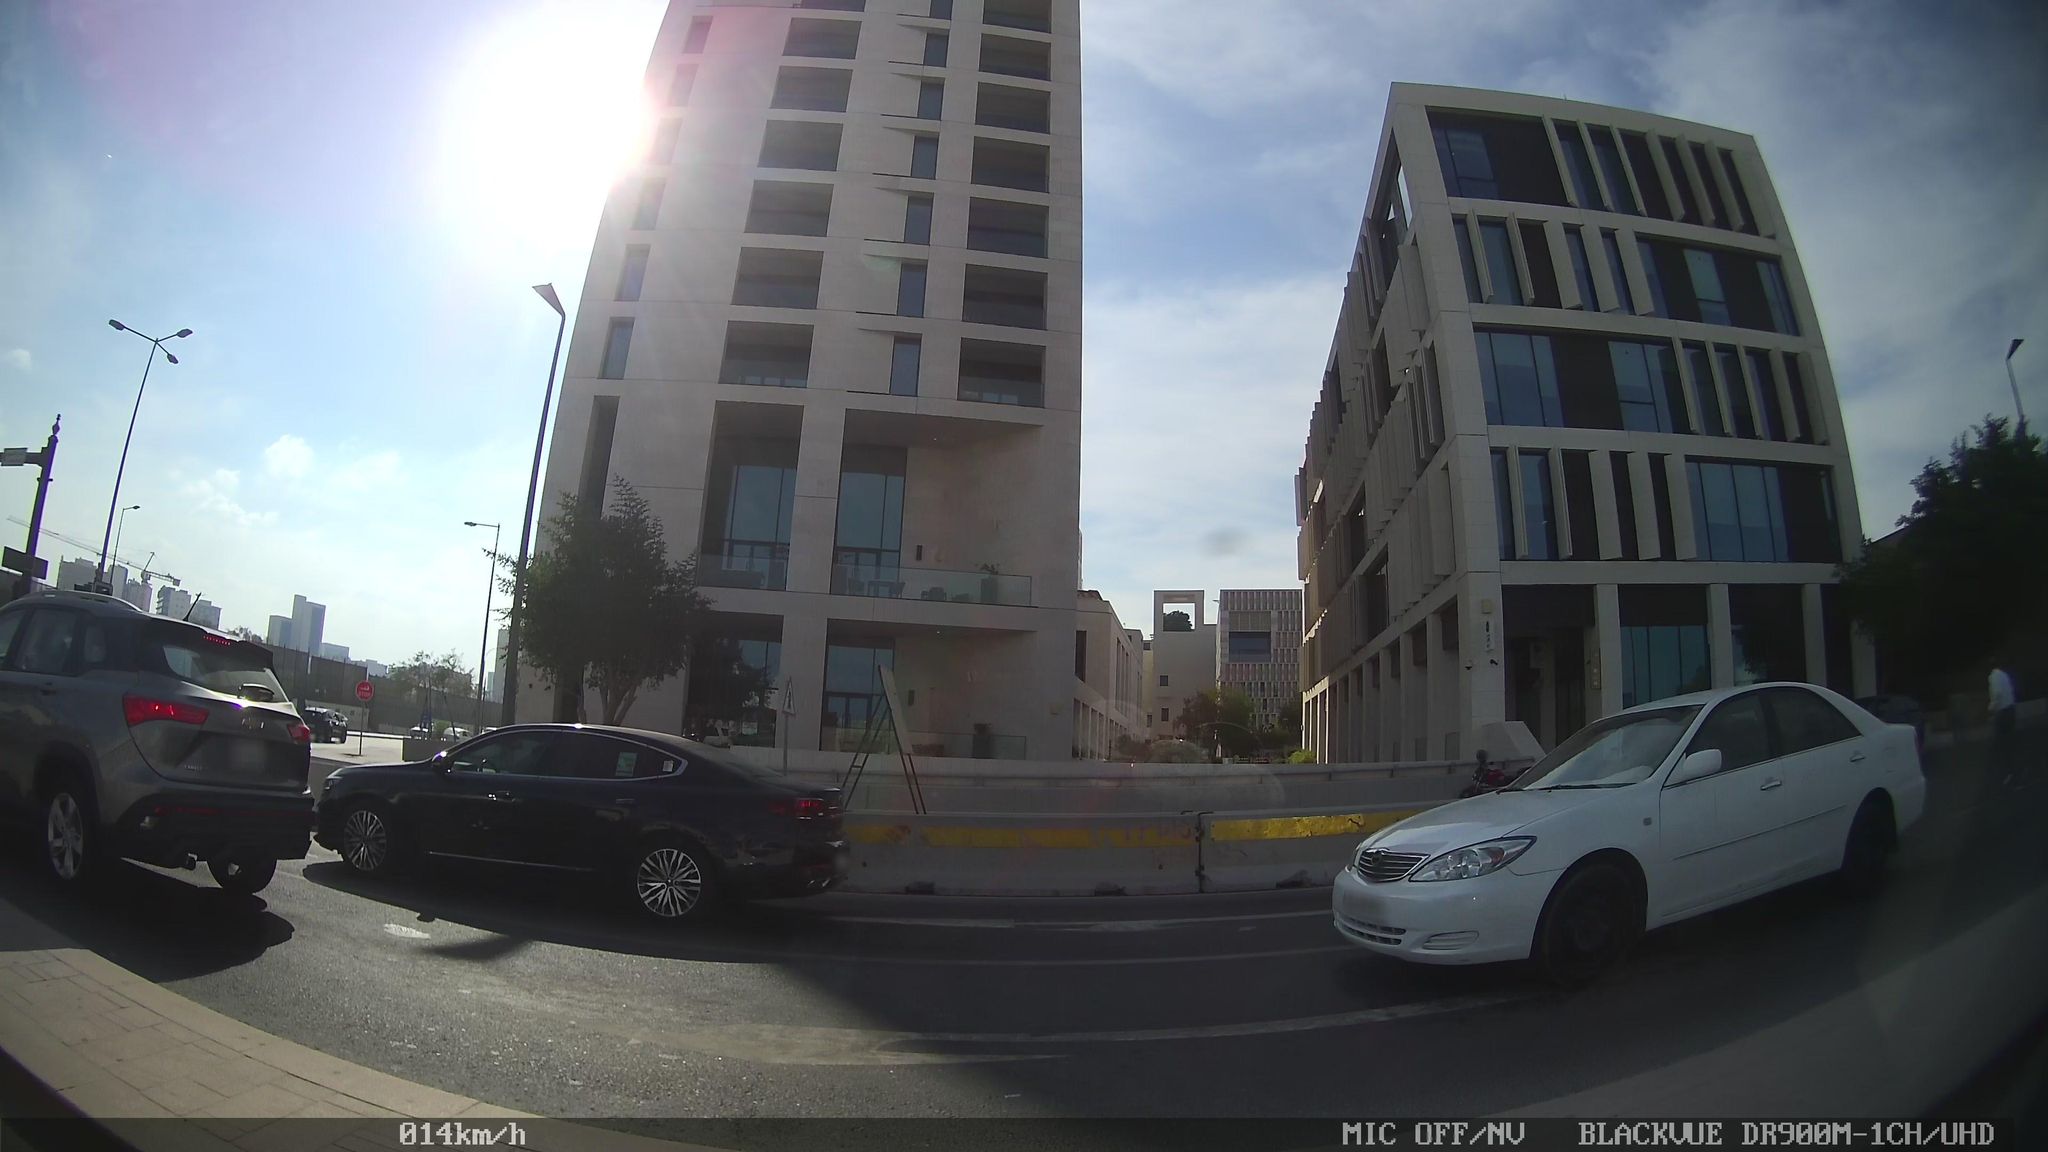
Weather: clear
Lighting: day
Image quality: good
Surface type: driving surface
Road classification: tertiary, tertiary_link
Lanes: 2, 1
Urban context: urban centre
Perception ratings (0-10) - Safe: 0.94, Lively: 4.27, Beautiful: 3.25, Boring: 5.46, Depressing: 7.19, Wealthy: 8.38